Question: I have a series of panels created using the following markup:
'''
<div class="container-fluid">
<!-- Repeated For Each Panel-->
<div class="col-sm-4">
<div class="panel panel-info">
<div class="panel-heading">
<h3 class="panel-title">Name</h3>
</div>
<div class="panel-body">
Other info
</div>
</div>
</div>
...
</div>
'''
Since the content of the panels is variable in length, the result is:

(note that the names are randomly generated test data)
How can I eliminate the extra space between the panels -- for example the gap between the items in the first column -- so that all of the panels have an even amount of space between them no matter how much content is in each panel.
Note that I would like to retain the three column layout.
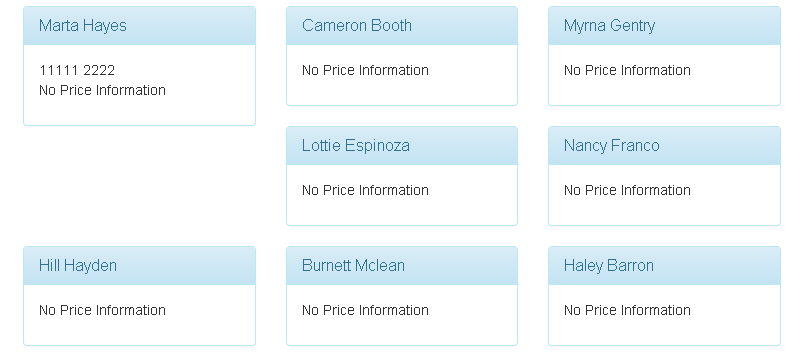
Answer: You apparently want a Pinterest-like layout. This is typically accomplished using <URL>.